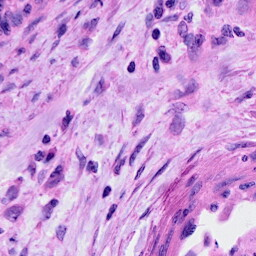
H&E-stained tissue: Cervix